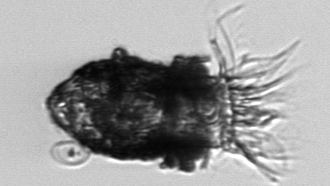
Label: Stenosemella_pacifica